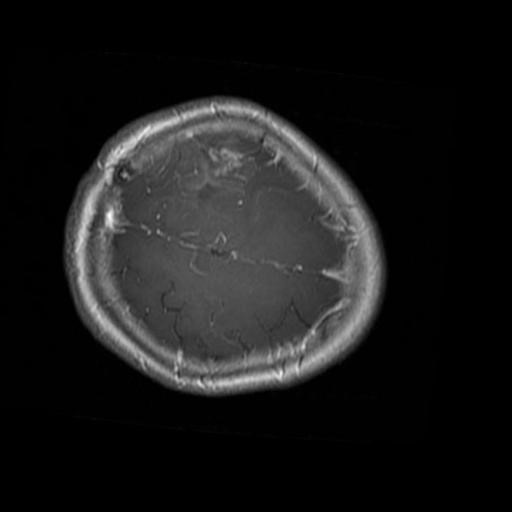
Label: brain_glioma